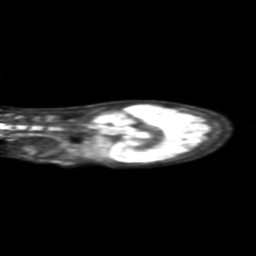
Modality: PET
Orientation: sagittal
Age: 55
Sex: female
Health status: ill